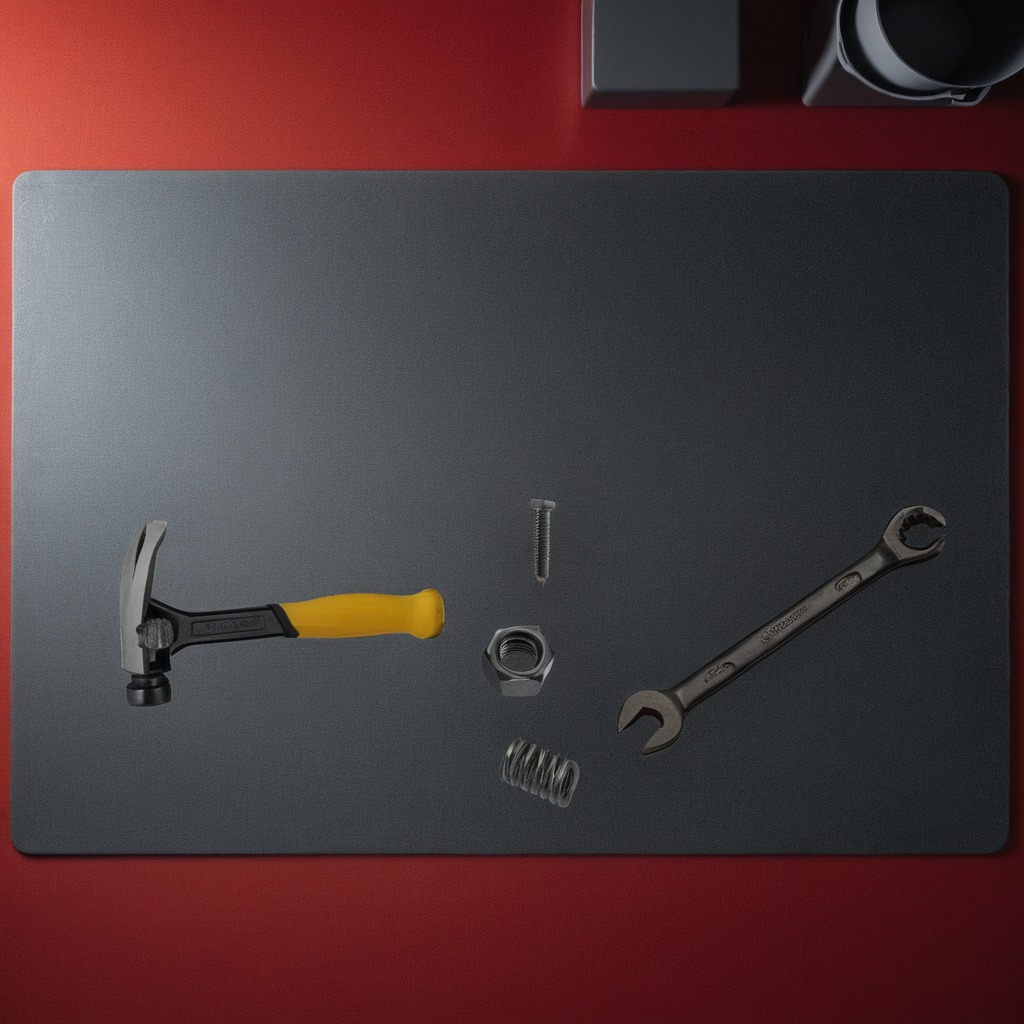
A metal machine screw, a hammer, a coiled metal spring, a metal nut, and a wrench are lying on the granite tabletop.